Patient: sex F, age 33
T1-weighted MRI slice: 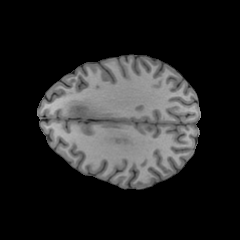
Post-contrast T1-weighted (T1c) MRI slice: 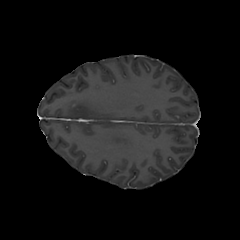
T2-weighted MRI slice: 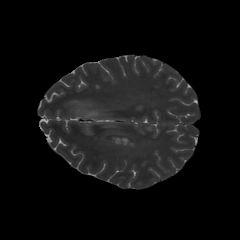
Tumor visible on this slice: yes
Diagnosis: Astrocytoma, IDH-mutant
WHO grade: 4